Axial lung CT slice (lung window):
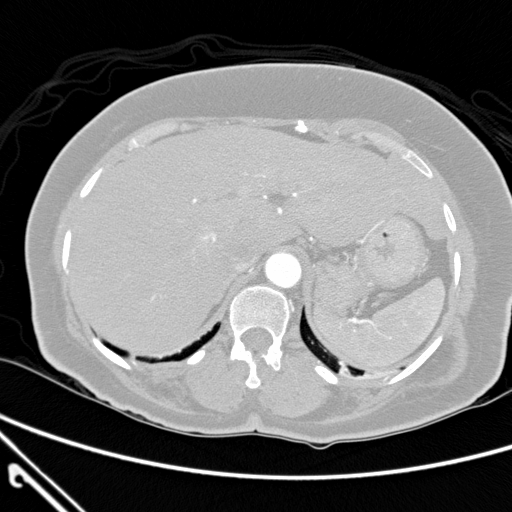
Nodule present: no